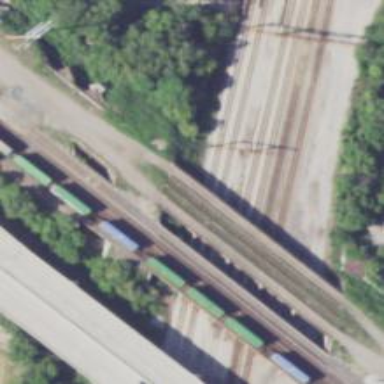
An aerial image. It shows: Railway siding with rails.